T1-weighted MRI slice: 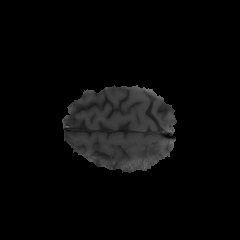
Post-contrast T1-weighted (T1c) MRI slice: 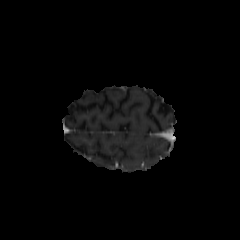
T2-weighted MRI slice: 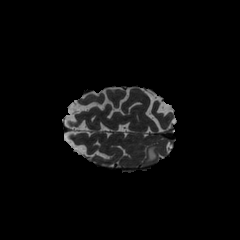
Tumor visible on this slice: yes